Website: macys
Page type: payment
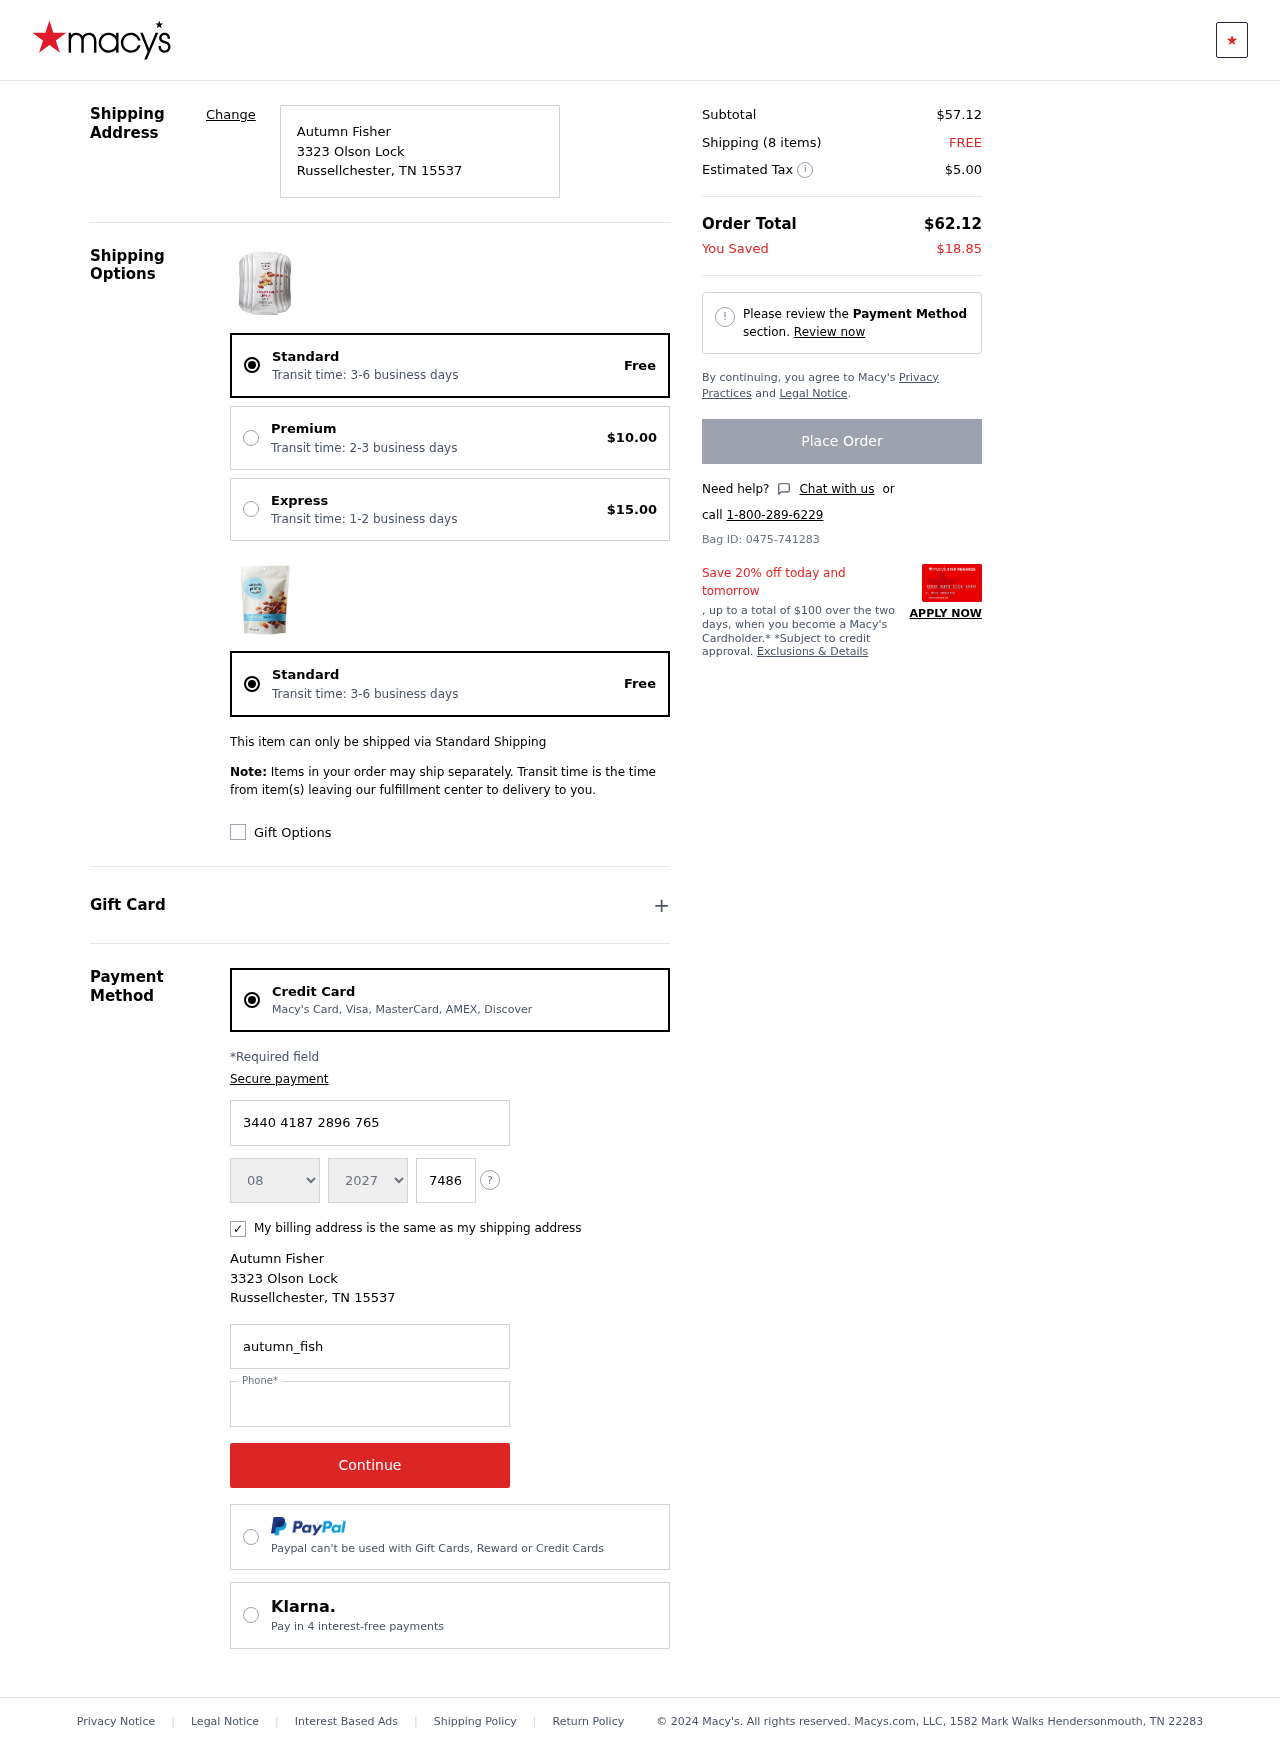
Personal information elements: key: PII_CARD_CVV
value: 7486
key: PII_CARD_EXPIRY_MONTH
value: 08
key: PII_CARD_EXPIRY_YEAR
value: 27
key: PII_CARD_NUMBER
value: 3440 4187 2896 765
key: PII_CITY
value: Russellchester
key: PII_EMAIL
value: autumn_fisher@gmail.com
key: PII_FULLNAME
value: Autumn Fisher
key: PII_PHONE
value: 3667125878
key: PII_POSTCODE
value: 15537
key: PII_STATE_ABBR
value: TN
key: PII_STREET
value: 3323 Olson Lock
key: PII_FULLNAME2
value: Autumn Fisher
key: PII_STREET2
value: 3323 Olson Lock
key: PII_CITY2
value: Russellchester
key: PII_STATE_ABBR2
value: TN
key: PII_POSTCODE2
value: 15537
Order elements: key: ORDER_DELIVERY_DATE
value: Transit time: 3-6 business days
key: ORDER_SHIPPING_STANDARD
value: Free
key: ORDER_SHIPPING_PREMIUM
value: $10.00
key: ORDER_SHIPPING_EXPRESS
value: $15.00
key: ORDER_DELIVERY_DATE2
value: Transit time: 3-6 business days
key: ORDER_SHIPPING_STANDARD2
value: Free
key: ORDER_SUBTOTAL
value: $57.12
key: ORDER_NUM_ITEMS
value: Shipping (8 items)
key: ORDER_SHIPPING_COST
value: FREE
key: ORDER_TAX
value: $5.00
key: ORDER_TOTAL
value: $62.12
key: ORDER_SAVINGS
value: $18.85
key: ORDER_ID
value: Bag ID: 0475-741283